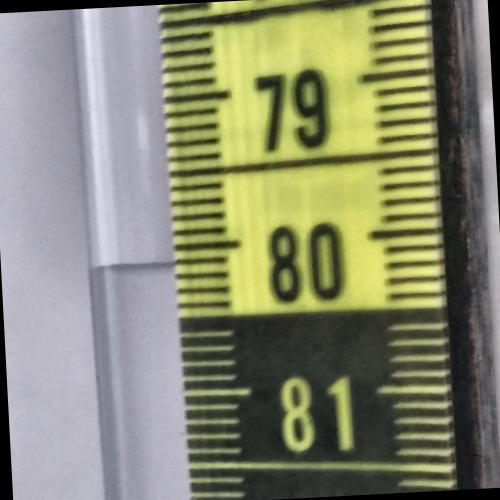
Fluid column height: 80.1 cm